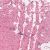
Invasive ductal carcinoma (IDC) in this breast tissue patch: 0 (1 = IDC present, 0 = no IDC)